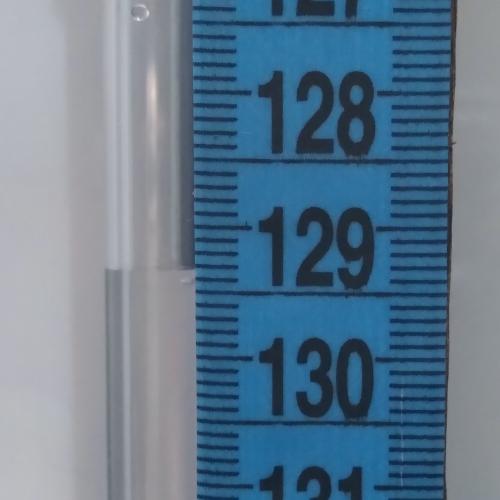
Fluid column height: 129.3 cm